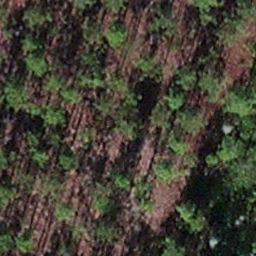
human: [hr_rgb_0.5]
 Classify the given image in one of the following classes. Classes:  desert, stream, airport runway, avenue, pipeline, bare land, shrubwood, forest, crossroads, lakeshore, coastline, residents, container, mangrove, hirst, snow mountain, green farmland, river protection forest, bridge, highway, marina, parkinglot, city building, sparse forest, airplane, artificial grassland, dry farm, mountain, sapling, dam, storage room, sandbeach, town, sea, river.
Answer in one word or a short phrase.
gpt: sapling